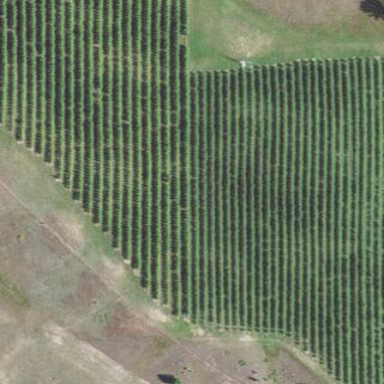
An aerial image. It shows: Orchard.